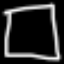
Label: square